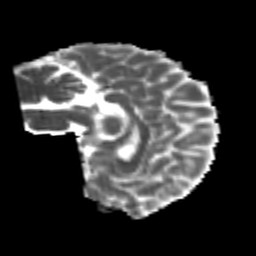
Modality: MD
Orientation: sagittal
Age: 20
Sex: female
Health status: healthy
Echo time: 0.074 s